Question: I'm trying to change the color of Google's Geomap (regions), and referenced their example for trying to change the color, but nothing's changing... Any ideas? I also tried changing the map type to markers, no luck there, either...
'''
<head>
<script type='text/javascript' src='https://www.google.com/jsapi'></script>
<script type='text/javascript'>
google.load('visualization', '1', {'packages': ['geochart']});
google.setOnLoadCallback(drawRegionsMap);
function drawRegionsMap() {
var data = google.visualization.arrayToDataTable([
['Country', 'Students'],
['Czech Republic', 1],
['Austria', 1],
['Germany', 39],
'''
StackOverflow won't take the code... here's a screenshot of the rest:

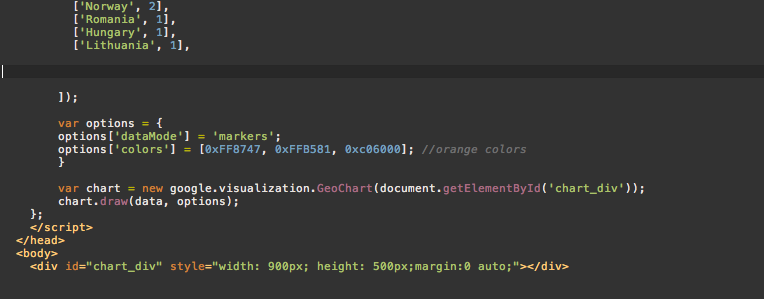
Answer: Color options could be provided in the following format:
'''
var options = {
colorAxis: {
minValue: 0,
maxValue: 44,
colors: ['#CCCC00', '#FF6600'],
}
};
'''
The first color value maps to 'minValue', the second maps to 'maxValue' which is in this example 44.
Your data values are colored according to their values. For example, value 1 will be almost '#CCCC00'.
See <URL>